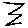
Label: zigzag